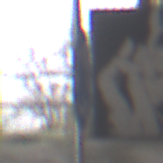
Verkehrszeichen: Kreisverkehr
Umgebung: Roofed, Special
Tageszeit: Midday
Wetter: Overcast
Licht: Natural
Jahreszeit: NotSpecified
Kontrast: MediumContrast